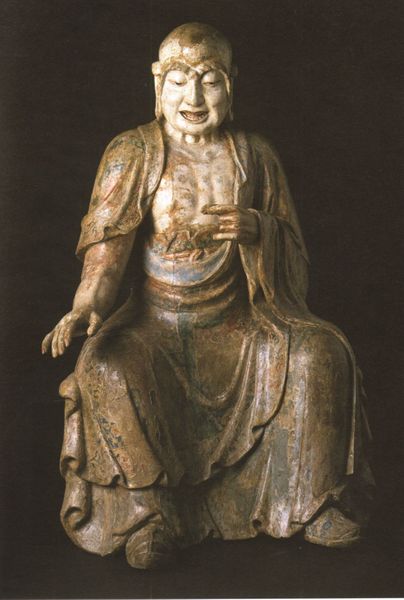
Titel: Sitzender Lohan
Institution: Santa Barbara, Santa Barbara Museum of Art
Schlagwörter: blau, dunkel, hand, mann, umhang, gelb, ocker, finger, geste, hell, hintergrund, mund, reden, tuch, haube, ornament, mütze, falten, gesicht, bild, hände, figur, gewand, gold, kutte, mantel, sitzend, augenbrauen, skulptur, statue, japan, sitz, schuhe, kette, farbe, ölgemälde, sprechen, mimik, robe, faltenwurf, oberkörper, lachen, hocken, asien, china, zähne, mönch, tunika, indien, fassung, holzskulptur, buddah, buddha, nackte brust, ausdrucksvoll, gold#, theiwan, freipastik